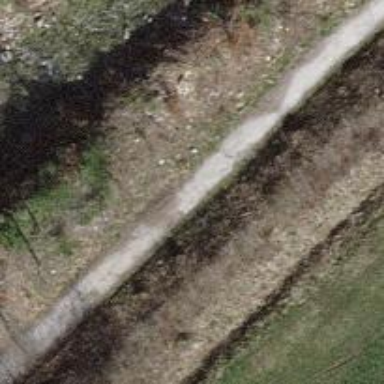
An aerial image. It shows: Track with grade2 tracktype.